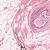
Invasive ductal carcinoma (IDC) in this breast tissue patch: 0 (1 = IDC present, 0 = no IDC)